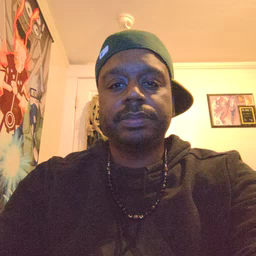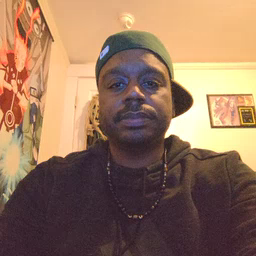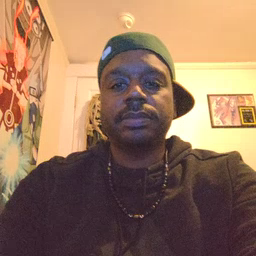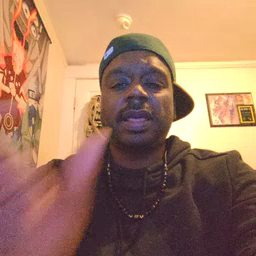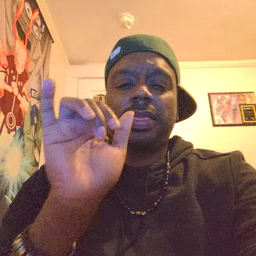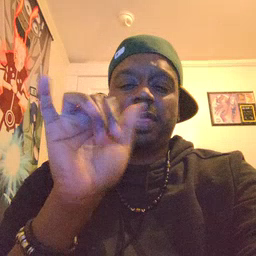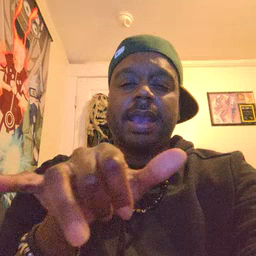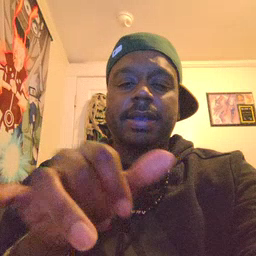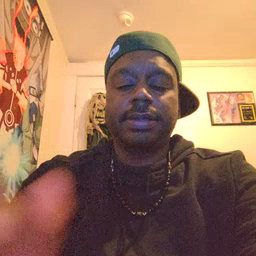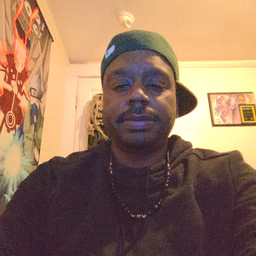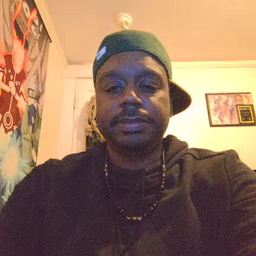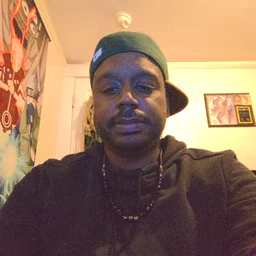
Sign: that